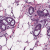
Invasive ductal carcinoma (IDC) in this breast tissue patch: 1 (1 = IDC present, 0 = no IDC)